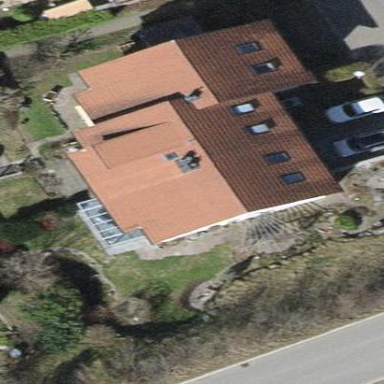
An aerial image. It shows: Terrace building.